Interaction volume radius: 5 \u00c5
Interaction volume height: 25 \u00c5
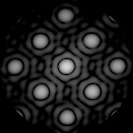
Disorder parameter: 0.04767